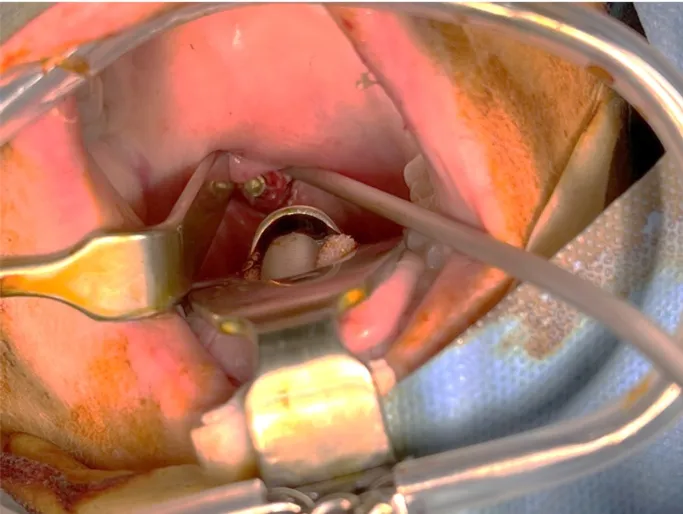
Exposure with self-retractor with screw in situ after stabilization.
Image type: medical_photograph (other_medical_photograph)